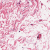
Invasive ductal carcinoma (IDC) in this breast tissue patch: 0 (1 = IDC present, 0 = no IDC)